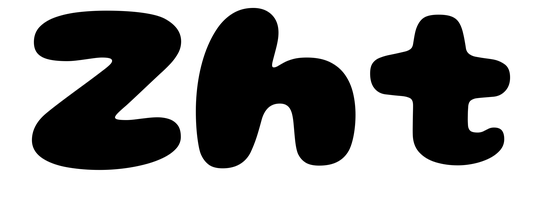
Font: Gluten_ExtraBold